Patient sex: M
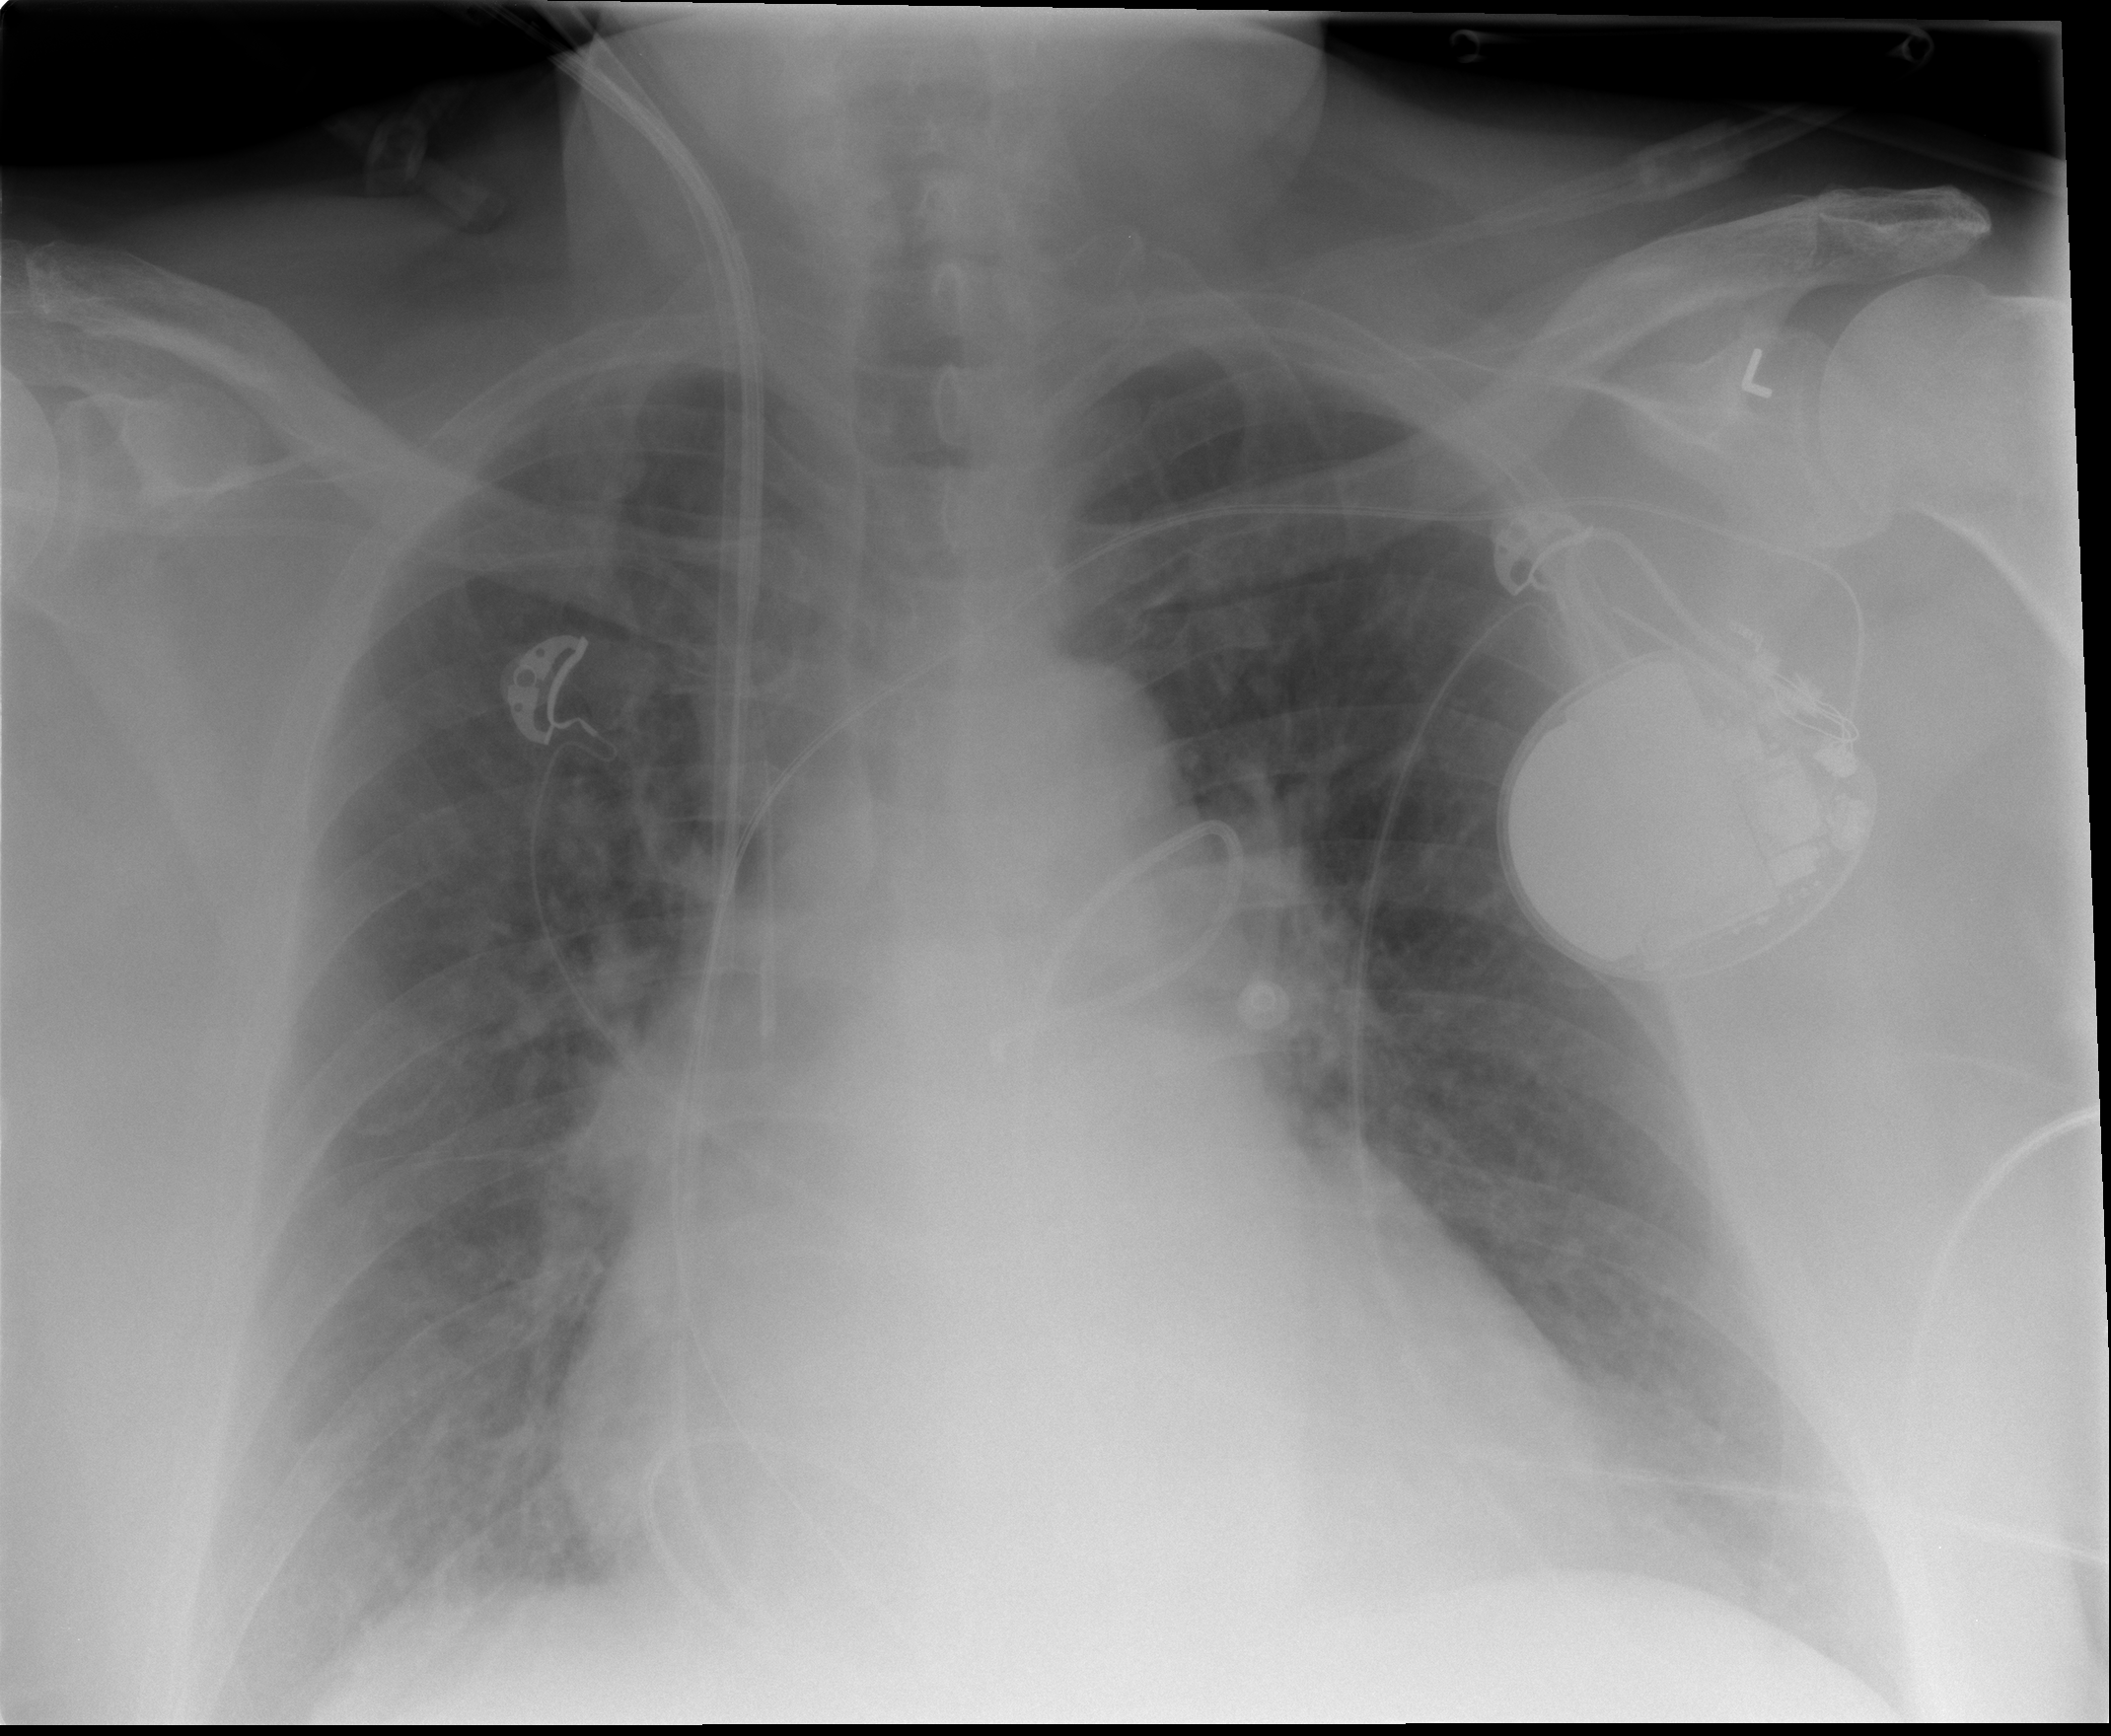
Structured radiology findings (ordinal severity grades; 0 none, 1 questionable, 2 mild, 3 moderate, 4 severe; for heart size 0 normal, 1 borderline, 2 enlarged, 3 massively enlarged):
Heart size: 3
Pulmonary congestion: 2
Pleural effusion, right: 0
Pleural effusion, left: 0
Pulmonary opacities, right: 2
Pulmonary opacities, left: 2
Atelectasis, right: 0
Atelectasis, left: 0